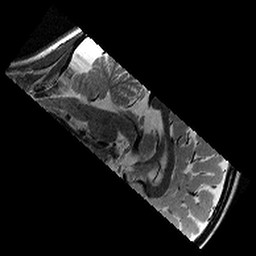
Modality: T2w
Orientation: sagittal
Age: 10
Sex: male
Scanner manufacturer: siemens
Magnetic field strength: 3 T
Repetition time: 9.23 s
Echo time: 0.067 s